Brain MRI, t2w sequence, axial 2D slice.
Patient: age 31, sex M, weight 80 kg, height 1.78 m
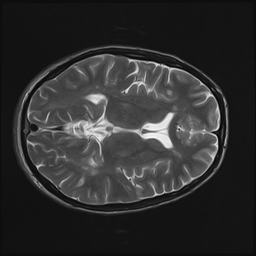